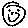
Label: smiley face